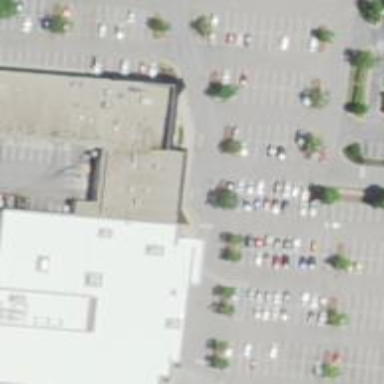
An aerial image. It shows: Retail building.